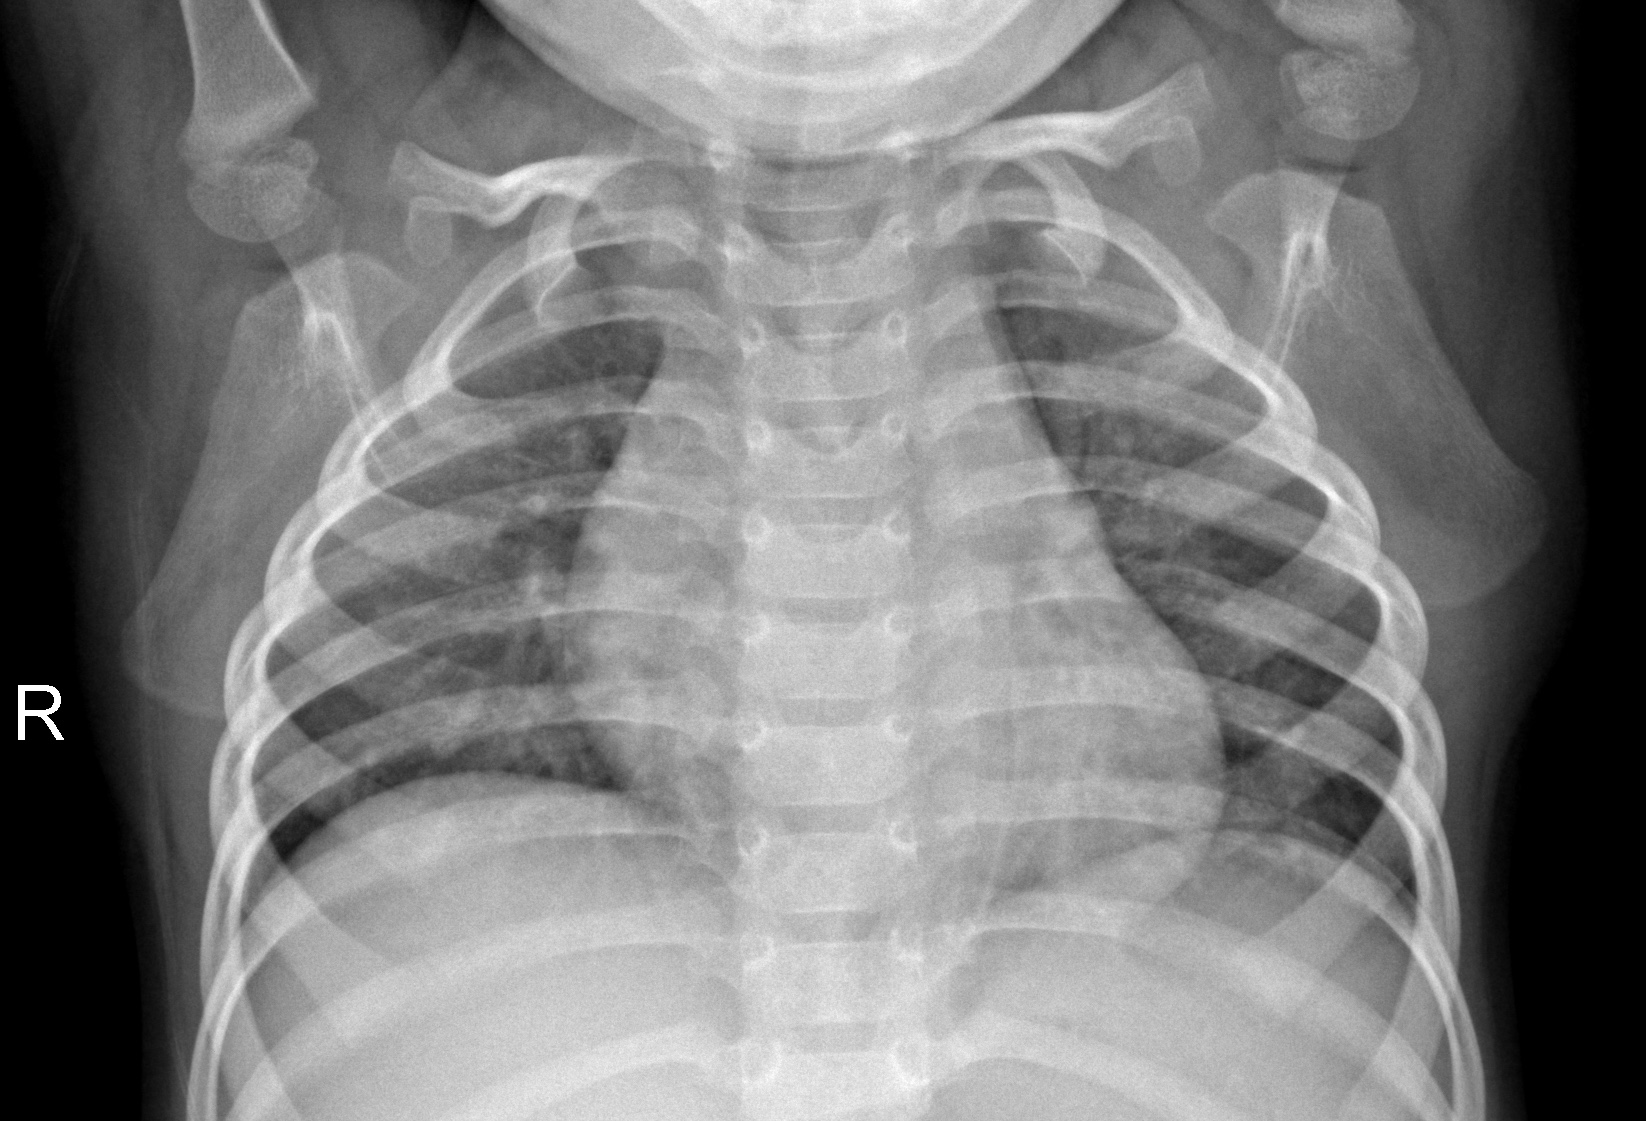
Diagnosis: NORMAL